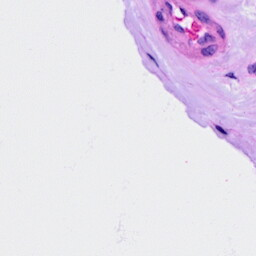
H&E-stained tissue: Ovarian